Field crop: maize
Growth stage: 2
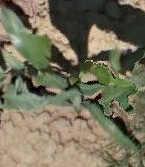
Species: maize